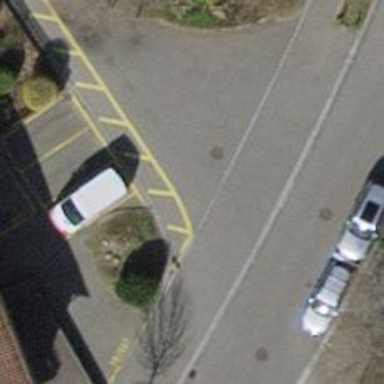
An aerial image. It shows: Asphalt road designated as living street.